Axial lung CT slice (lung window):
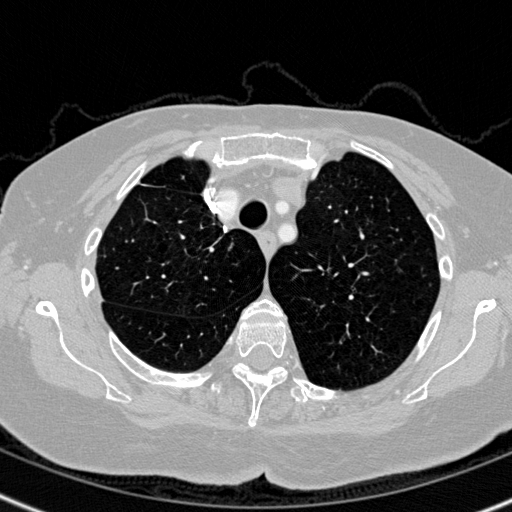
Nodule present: no